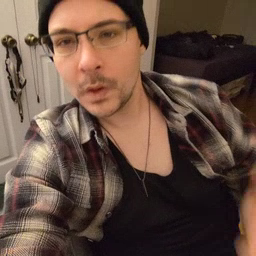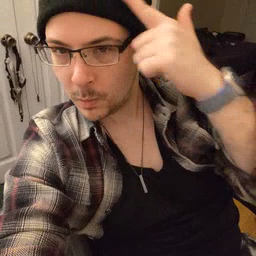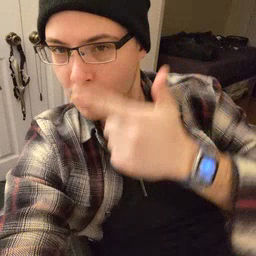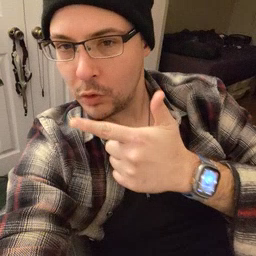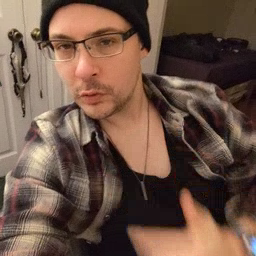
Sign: brother